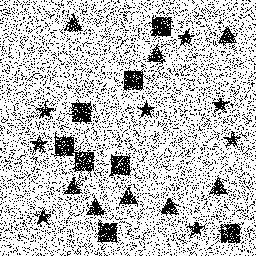
Squares: 8
Triangles: 8
Stars: 8
Total shapes: 24